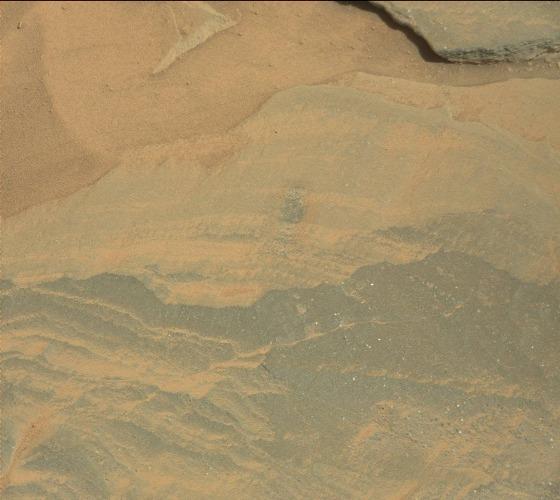
Terrain classes present: Bedrock, Gravel / Sand / Soil, Shadow